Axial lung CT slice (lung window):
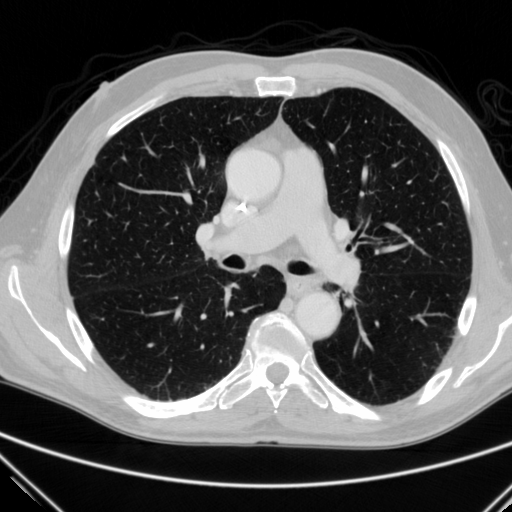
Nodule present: no